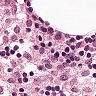
Metastatic tissue present: no